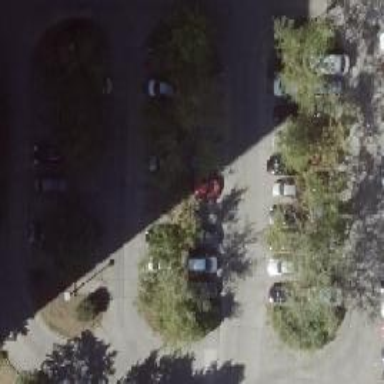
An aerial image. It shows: Concrete parking aisle on service road.